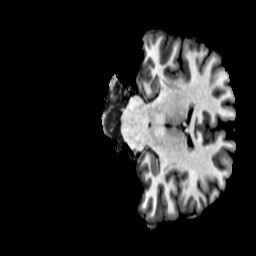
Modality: T1w
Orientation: coronal
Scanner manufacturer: ge
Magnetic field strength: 3 T
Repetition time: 0.00766 s
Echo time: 0.003476 s